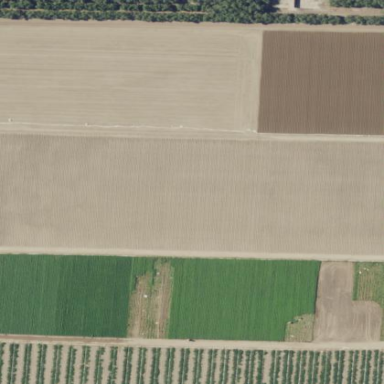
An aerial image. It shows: Farmland with field cropland.